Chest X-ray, PA view. Patient: 54 years old, sex F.
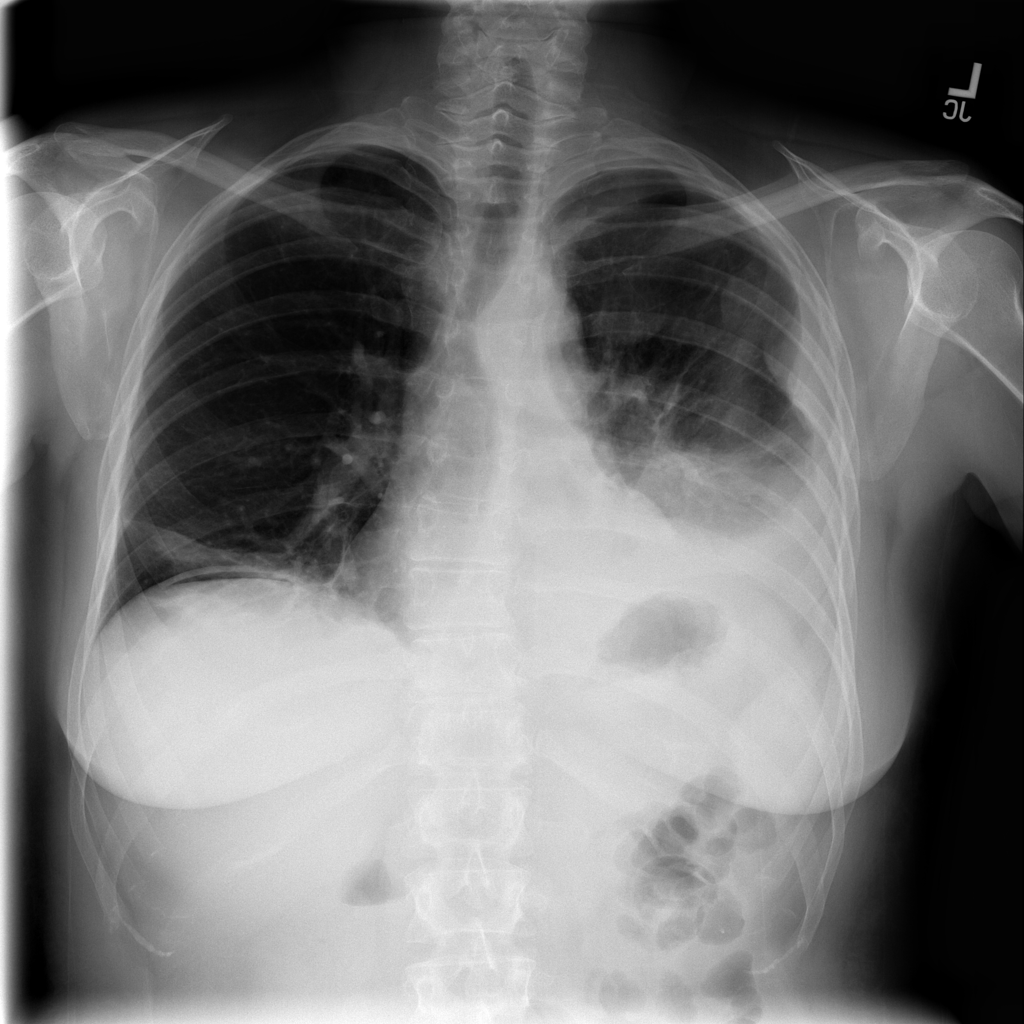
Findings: Atelectasis, Effusion